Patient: sex M, age 53
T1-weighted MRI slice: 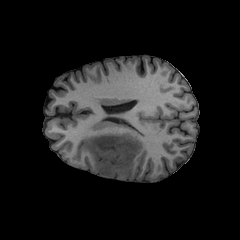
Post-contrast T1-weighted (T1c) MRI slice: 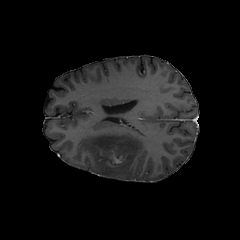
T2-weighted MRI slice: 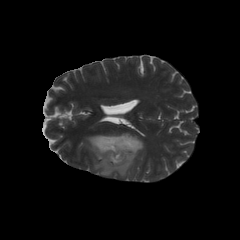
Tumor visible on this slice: yes
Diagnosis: Astrocytoma, IDH-mutant
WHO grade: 4